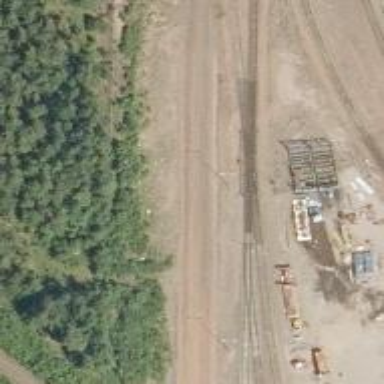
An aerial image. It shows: Railway spur service.